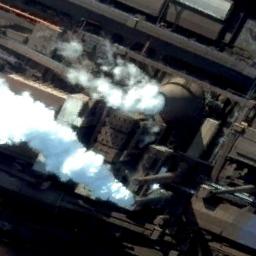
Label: thermal_power_station